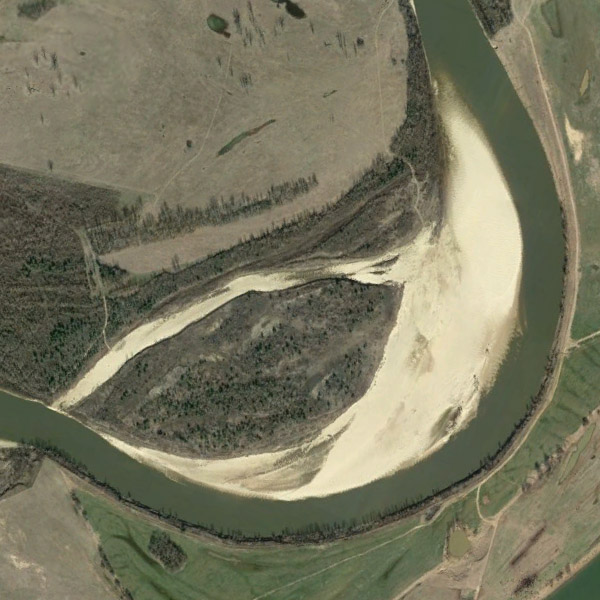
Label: River